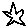
Label: star